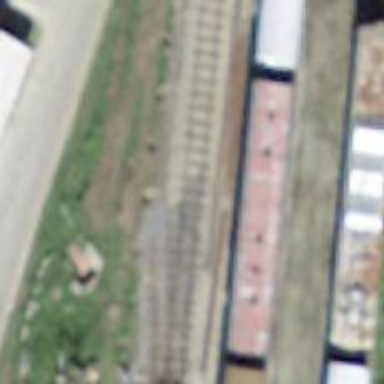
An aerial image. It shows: Preserved narrow-gauge railway yard.